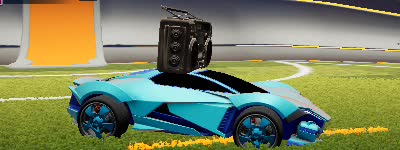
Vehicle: werewolf